Field crop: tomato
Growth stage: 1
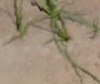
Species: cyperus